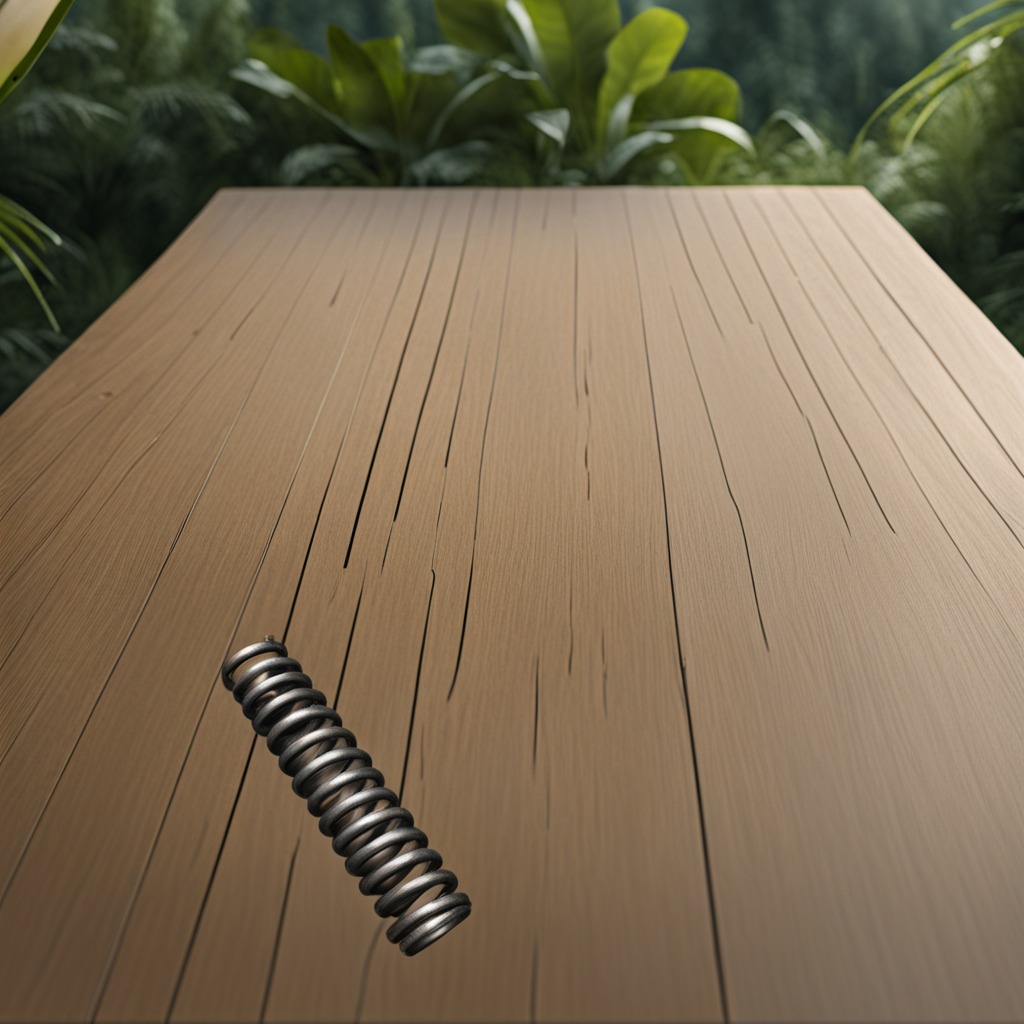
A coiled metal spring is lying on a wooden table in a jungle field workshop tent.